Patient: sex F, age 64
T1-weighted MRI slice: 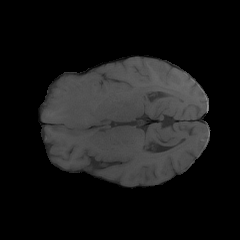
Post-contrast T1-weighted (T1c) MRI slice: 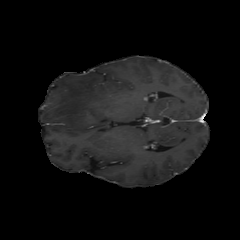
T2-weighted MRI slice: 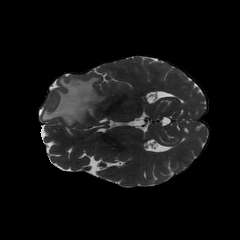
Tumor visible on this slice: yes
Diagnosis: Glioblastoma, IDH-wildtype
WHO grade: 4